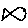
Label: fish